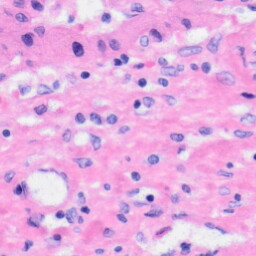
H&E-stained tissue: Liver